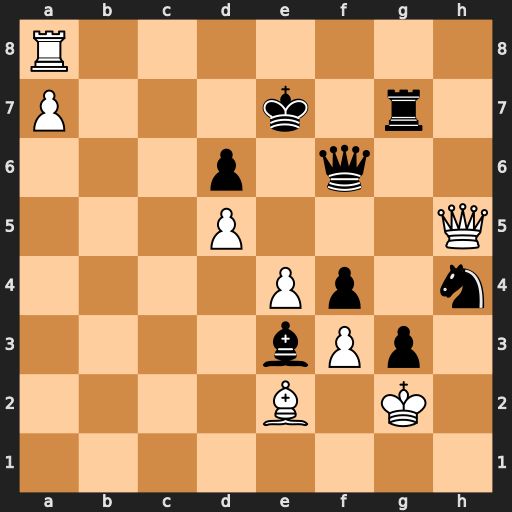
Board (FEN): R7/P3k1r1/3p1q2/3P3Q/4Pp1n/4bPp1/4B1K1/8
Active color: w
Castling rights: -
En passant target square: -
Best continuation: Kh3 Ng6 Re8+ Kxe8 a8=Q+